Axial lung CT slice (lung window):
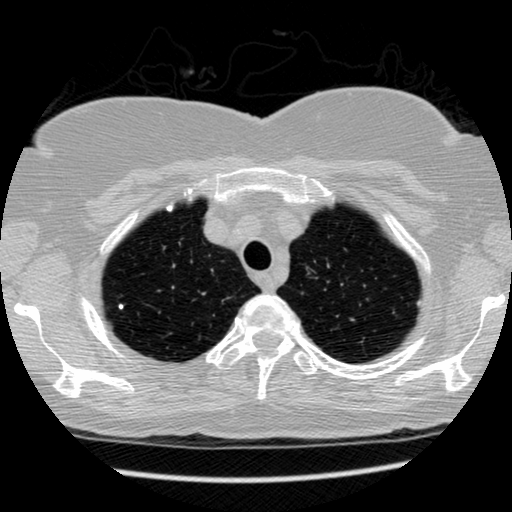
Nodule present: no